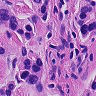
Metastatic tissue present: yes